Question: I have child GridPane, I want if text will increase then text should
not goes to out of gridPane, instead ScrollPane, I don't want see go Apple text out side of box.
'''
@Override
public void start(Stage primaryStage) throws Exception {
String border = "-fx-border-color:red;";
Text title=new Text("Machin");
GridPane topLeft=new GridPane();
topLeft.setMinSize(80, 5);
topLeft.setMaxSize(80, 80);
topLeft.setStyle(border);
topLeft.add(title, 0, 0);
for(int i=1;i<=15;i++) {
topLeft.add(new Text("Apple"), 0,i);
}
GridPane root = new GridPane();
root.setAlignment(Pos.CENTER);
root.setHgap(20);
root.setVgap(20);
root.add(topLeft, 0, 0);
BorderPane borderPane = new BorderPane();
borderPane.setTop(new Label("Header"));
borderPane.setCenter(root);
borderPane.setBottom(new Label("Buttom"));
primaryStage.setScene(new Scene(borderPane, 600, 400));
primaryStage.show();
}
'''
Image:

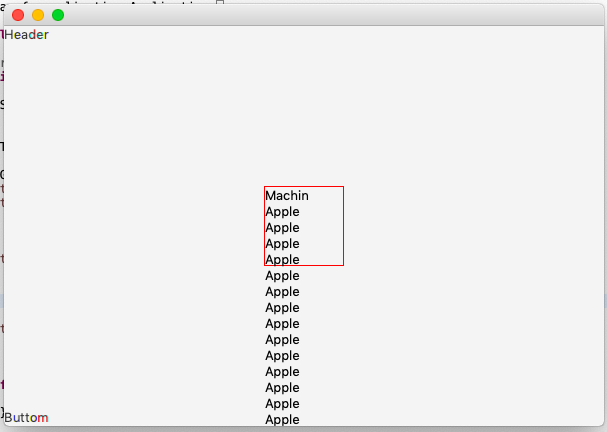
Answer: Rather than a layout pane like a <URL> to enclose your content. Those controls have in-built scrollbars which will show when the content of the controls is larger than the viewable area. Review the linked tutorials to assess whether those other controls are applicable for your application.
If you wish to keep with a 'GridPane', then you can wrap the 'GridPane' in a <URL> to allow the content of the 'GridPane' to be scrolled if it reaches a certain size, such as in the sample below:
<URL>
'''
import javafx.application.Application;
import javafx.scene.Scene;
import javafx.scene.control.*;
import javafx.scene.layout.*;
import javafx.scene.text.Text;
import javafx.stage.Stage;
public class ScrollingGrid extends Application {
@Override
public void start(Stage primaryStage) throws Exception {
String border = "-fx-border-color:red;";
Text title = new Text("Machin");
GridPane appleGrid = new GridPane();
appleGrid.setMinSize(80, 5);
appleGrid.setStyle(border);
appleGrid.add(title, 0, 0);
for (int i = 1; i <= 15; i++) {
appleGrid.add(new Text("Apple"), 0, i);
}
ScrollPane scrollPane = new ScrollPane(appleGrid);
scrollPane.setPrefViewportWidth(80);
scrollPane.setPrefViewportHeight(80);
scrollPane.setMaxSize(ScrollPane.USE_PREF_SIZE, ScrollPane.USE_PREF_SIZE);
BorderPane borderPane = new BorderPane();
borderPane.setTop(new Label("Header"));
borderPane.setCenter(scrollPane);
borderPane.setBottom(new Label("Bottom"));
primaryStage.setScene(new Scene(borderPane, 600, 400));
primaryStage.show();
}
public static void main(String[] args) {
launch(args);
}
}
'''